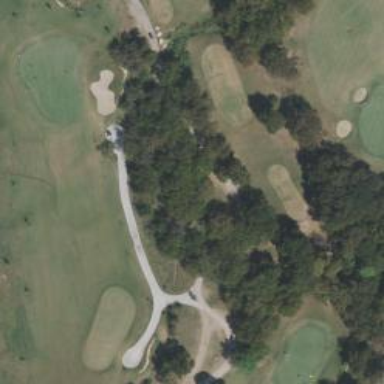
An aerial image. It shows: Path for both road and golf.